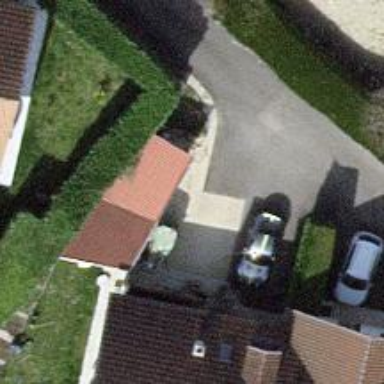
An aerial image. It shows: Shed building.